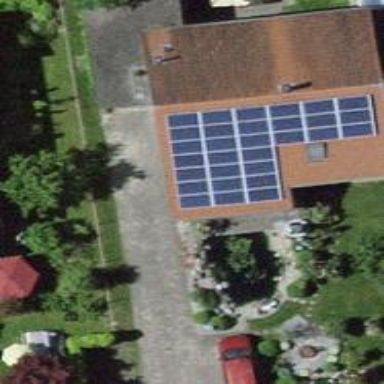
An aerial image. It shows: Solar power generator using photovoltaic method with solar photovoltaic panel types.